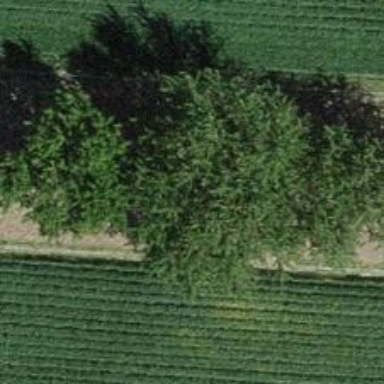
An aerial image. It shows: Agricultural area with deciduous broadleaved trees.